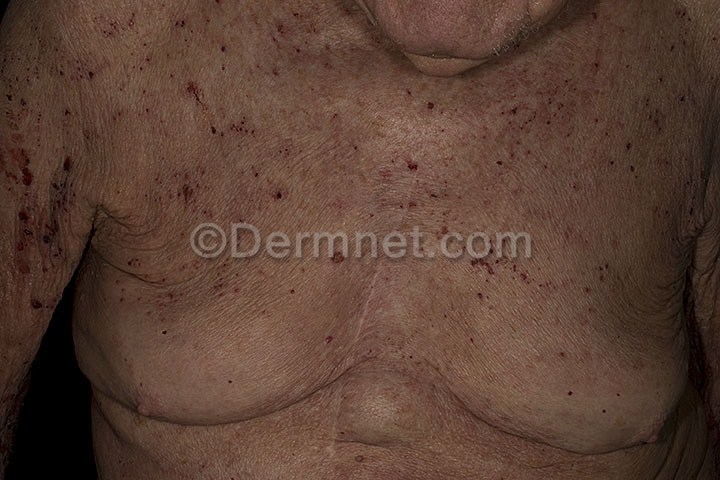
Disease: Bullous Disease Photos